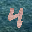
Label: 4